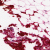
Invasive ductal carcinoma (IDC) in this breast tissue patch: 0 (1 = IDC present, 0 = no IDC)